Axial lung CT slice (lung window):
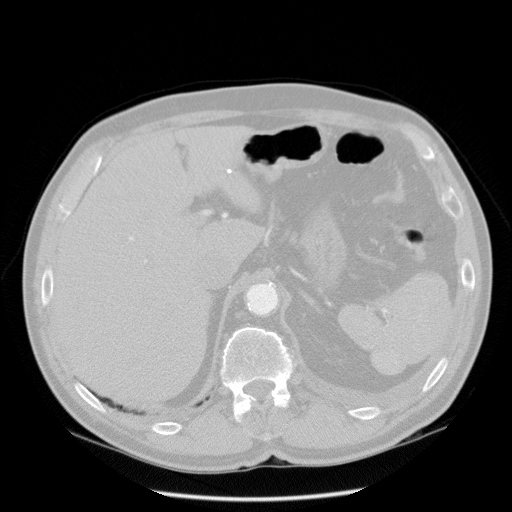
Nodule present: no